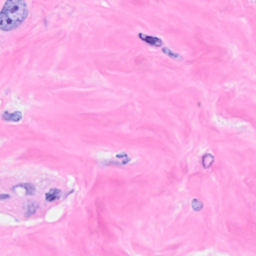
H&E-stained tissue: Breast